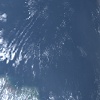
Label: water